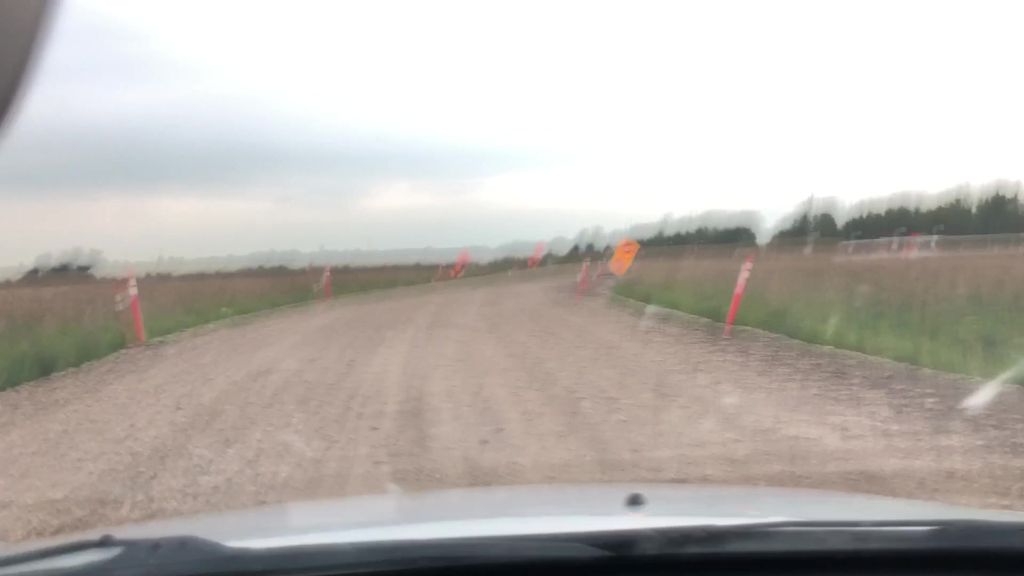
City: edmonton